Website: macys
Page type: gifting
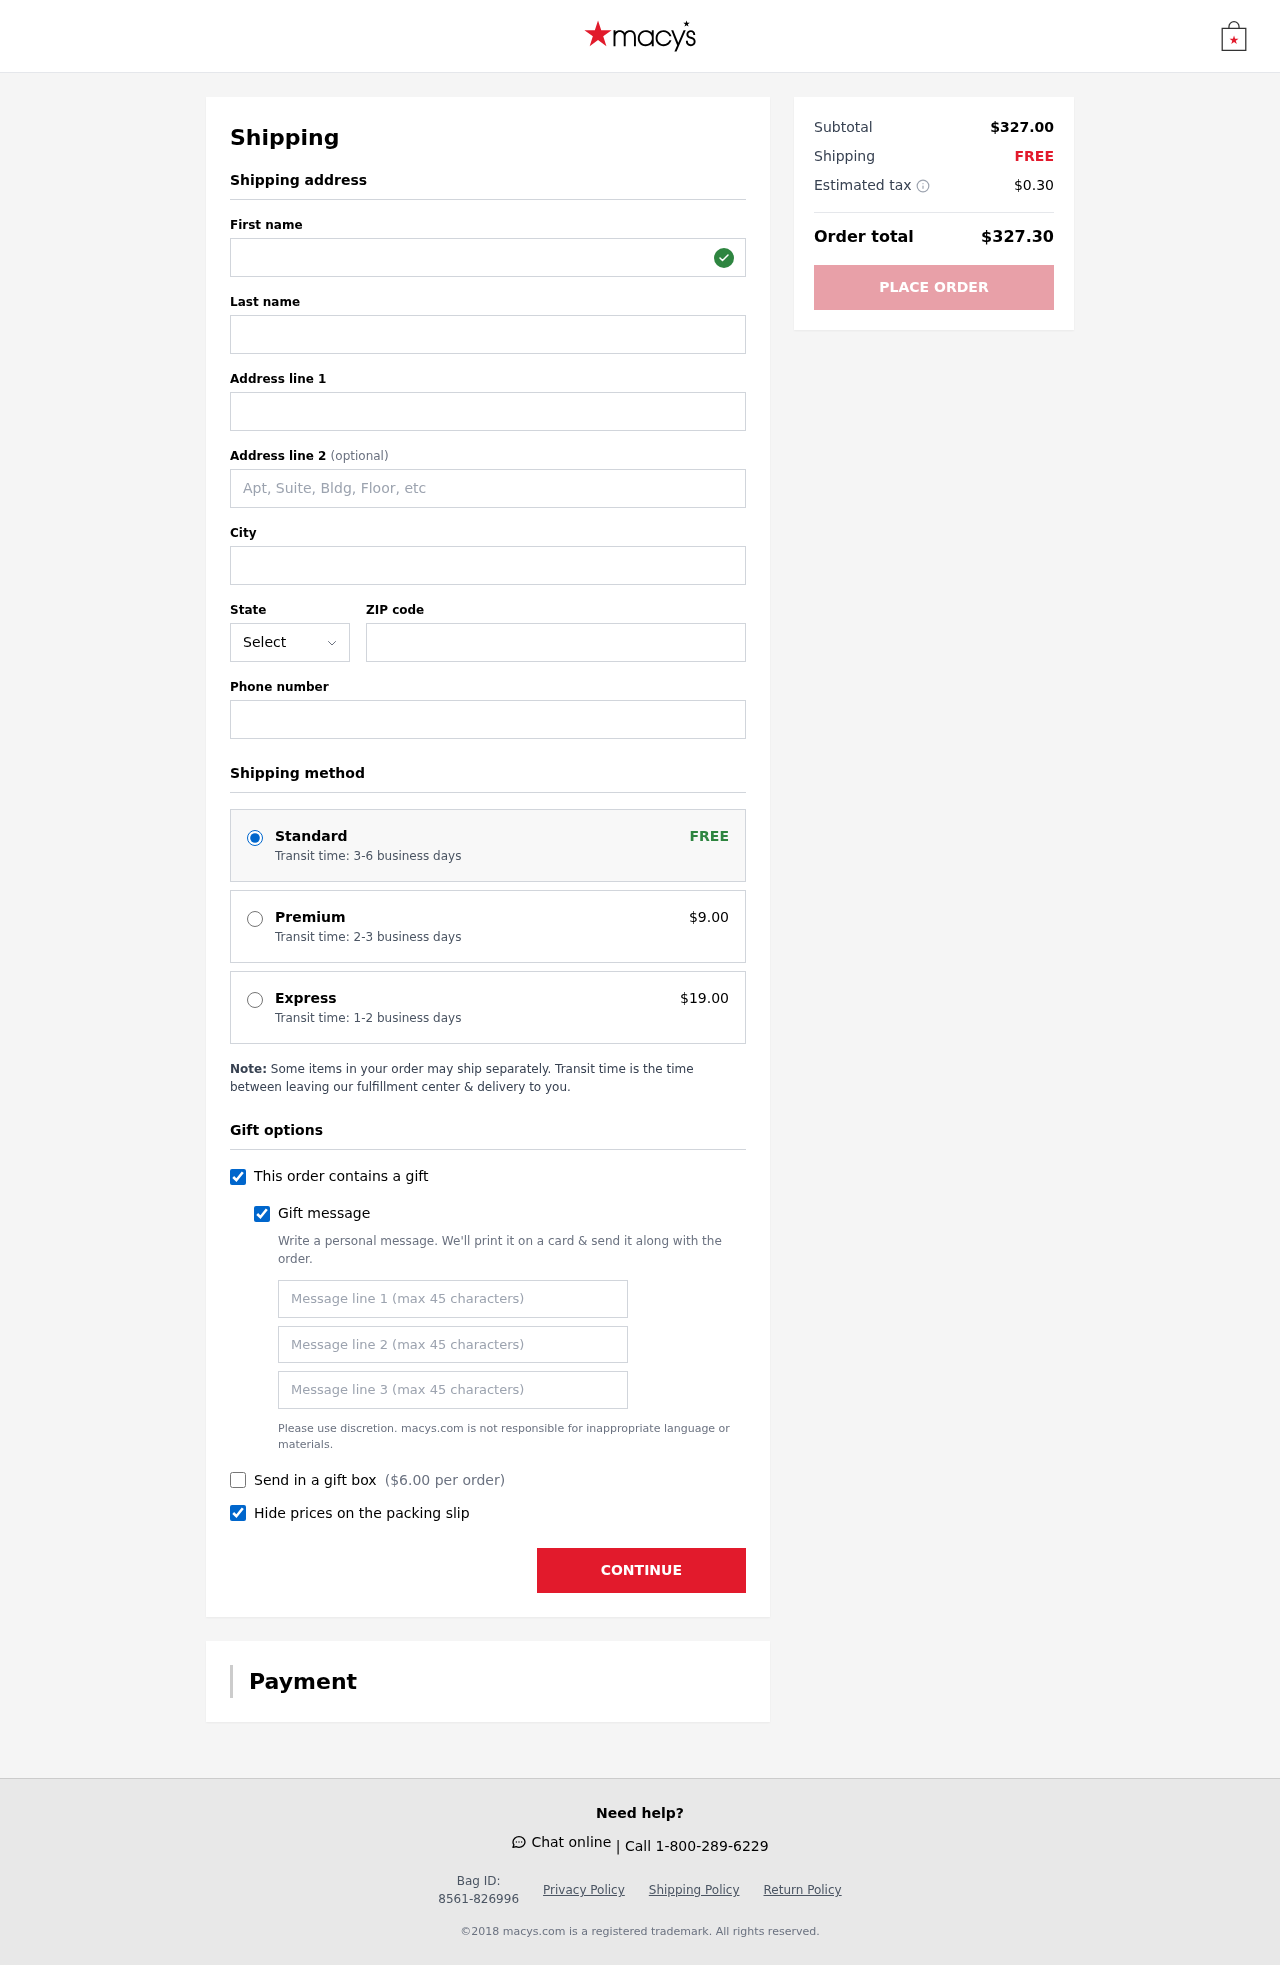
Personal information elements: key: PII_STATE_ABBR
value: ND
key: PII_FIRSTNAME
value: Dale
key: PII_LASTNAME
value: Miller
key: PII_STREET
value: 5718 Smith Pines
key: PII_STREET2
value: Suite 904
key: PII_CITY
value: Riversbury
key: PII_POSTCODE
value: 67706
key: PII_PHONE
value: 8257595058
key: PII_GIFT_MESSAGE
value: Hey Kimberly, I noticed you've been eyeing those stylish shoes, so I thought you’d love these! They’ll be perfect for adding a little flair to your wardrobe. Just wanted to brighten your day a bit!  Dale
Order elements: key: ORDER_SHIPPING_STANDARD
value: Transit time: 3-6 business days
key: ORDER_SHIPPING_PREMIUM
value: Transit time: 2-3 business days
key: ORDER_SHIPPING_PREMIUM_PRICE
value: $9.00
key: ORDER_SHIPPING_EXPRESS
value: Transit time: 1-2 business days
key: ORDER_SHIPPING_EXPRESS_PRICE
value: $19.00
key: ORDER_GIFT_BOX_PRICE
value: $6.00
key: ORDER_SUBTOTAL
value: $327.00
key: ORDER_SHIPPING_COST
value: FREE
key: ORDER_TAX
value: $0.30
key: ORDER_TOTAL
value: $327.30